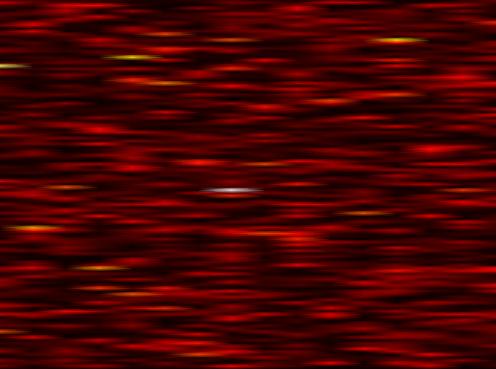
Label: FBMC